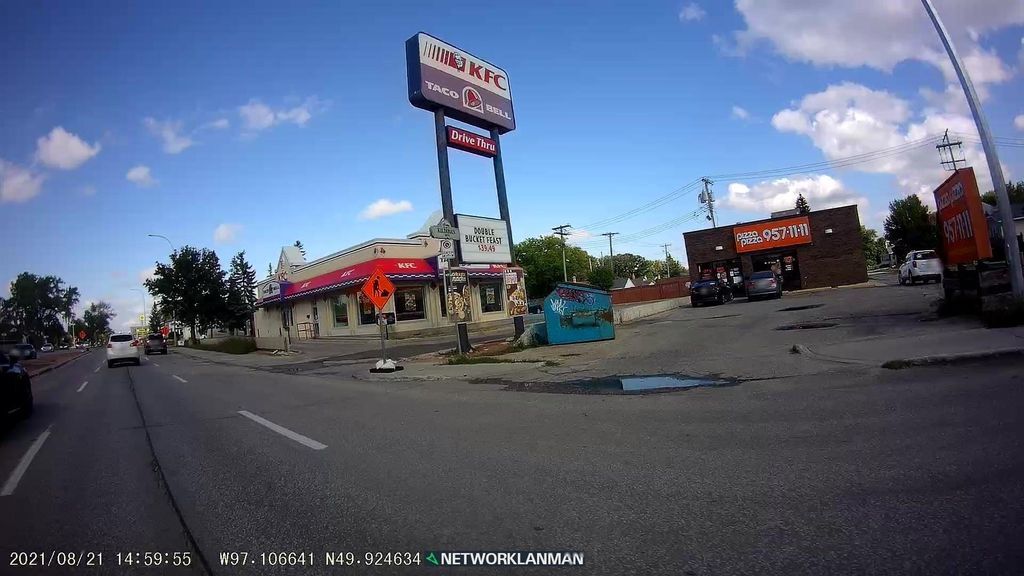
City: winnipeg